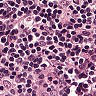
Metastatic tissue present: no